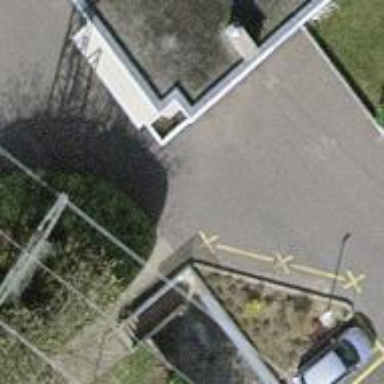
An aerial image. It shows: Alleyway designated as service road.